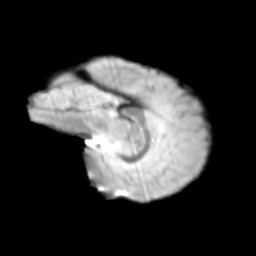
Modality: T2w
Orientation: sagittal
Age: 11
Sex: female
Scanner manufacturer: siemens
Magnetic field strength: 3 T
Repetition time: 3.8 s
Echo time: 0.07 s